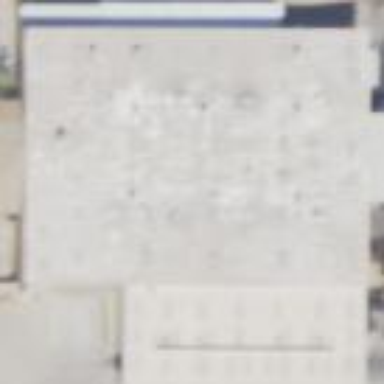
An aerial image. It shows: Industrial building.